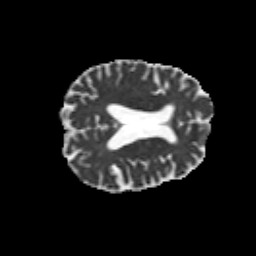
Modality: MD
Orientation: axial
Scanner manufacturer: siemens
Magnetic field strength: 3 T
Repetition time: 6.8 s
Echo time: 0.093 s